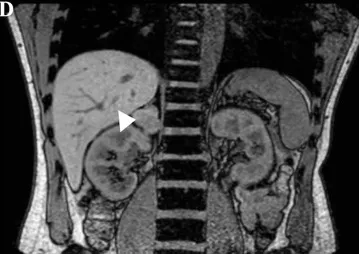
MRI scan out-of-phase. MRI images with no loss of signal in the mass.
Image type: radiology (mri)